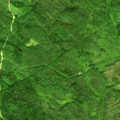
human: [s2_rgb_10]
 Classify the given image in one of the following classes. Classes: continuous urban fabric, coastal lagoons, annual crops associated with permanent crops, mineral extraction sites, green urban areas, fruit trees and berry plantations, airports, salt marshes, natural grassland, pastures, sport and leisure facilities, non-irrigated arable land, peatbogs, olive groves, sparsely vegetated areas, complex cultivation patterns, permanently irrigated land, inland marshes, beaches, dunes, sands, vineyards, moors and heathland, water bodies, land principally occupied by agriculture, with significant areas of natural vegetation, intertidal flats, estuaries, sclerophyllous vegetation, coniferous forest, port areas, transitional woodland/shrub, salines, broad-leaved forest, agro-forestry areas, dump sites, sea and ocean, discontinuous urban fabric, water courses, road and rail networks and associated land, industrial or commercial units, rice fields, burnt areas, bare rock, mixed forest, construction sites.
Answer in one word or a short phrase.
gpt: coniferous forest, mixed forest